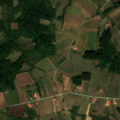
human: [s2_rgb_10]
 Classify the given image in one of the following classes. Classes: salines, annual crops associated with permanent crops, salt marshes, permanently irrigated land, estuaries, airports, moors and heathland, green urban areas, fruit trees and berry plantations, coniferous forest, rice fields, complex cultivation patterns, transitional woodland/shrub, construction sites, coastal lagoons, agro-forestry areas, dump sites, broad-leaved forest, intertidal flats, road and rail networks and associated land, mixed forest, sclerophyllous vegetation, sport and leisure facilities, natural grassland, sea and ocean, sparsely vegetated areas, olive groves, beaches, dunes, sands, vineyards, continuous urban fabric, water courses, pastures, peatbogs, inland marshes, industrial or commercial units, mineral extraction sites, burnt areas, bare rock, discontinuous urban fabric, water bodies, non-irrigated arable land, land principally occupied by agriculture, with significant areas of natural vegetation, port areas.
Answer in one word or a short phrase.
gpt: complex cultivation patterns, land principally occupied by agriculture, with significant areas of natural vegetation, broad-leaved forest